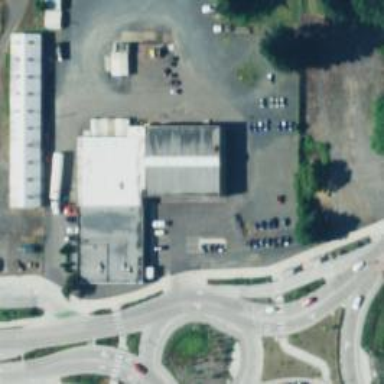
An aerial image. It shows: Building that is motorcycle shop.